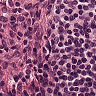
Metastatic tissue present: no